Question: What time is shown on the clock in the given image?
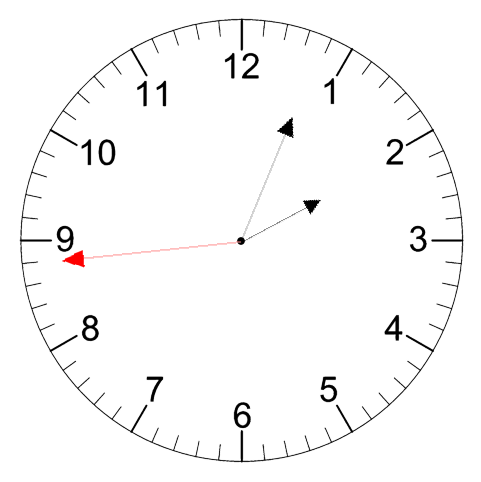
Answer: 02:03:44